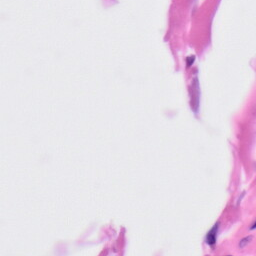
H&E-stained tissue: Skin